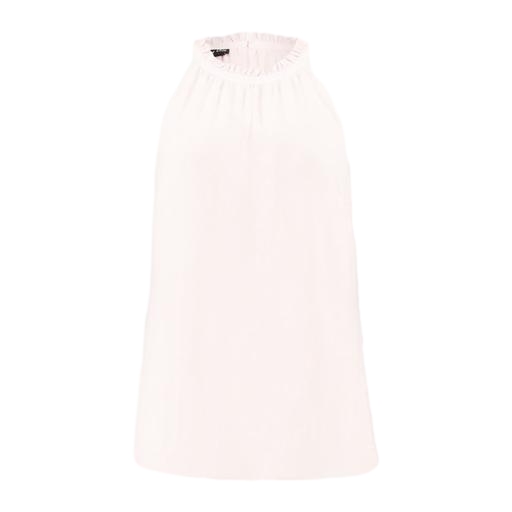
white halter neck tank, high-neck top, sleeveless high neck top, white background